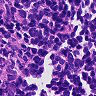
Metastatic tissue present: no